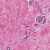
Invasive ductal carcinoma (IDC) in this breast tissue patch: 0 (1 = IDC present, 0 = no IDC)